Aerial crown-view tile of a tropical tree (Barro Colorado Island, Panama), acquired 20250715:
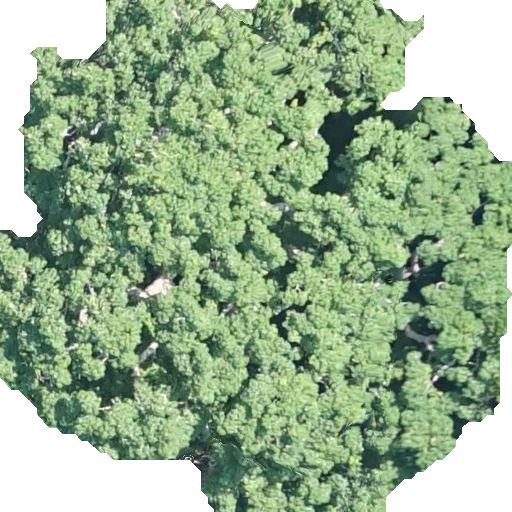
Species: Ceiba pentandra
GBIF accepted scientific name: Ceiba pentandra
Crown area: 335.701 m²